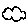
Label: cloud